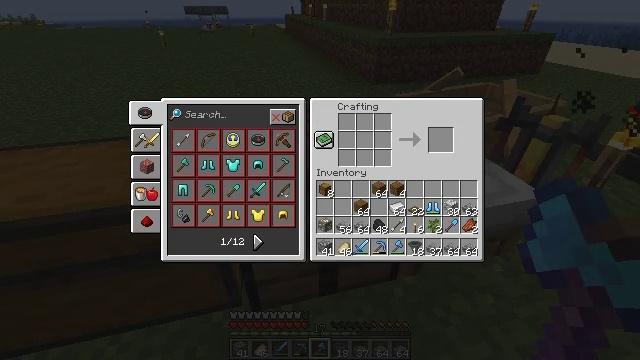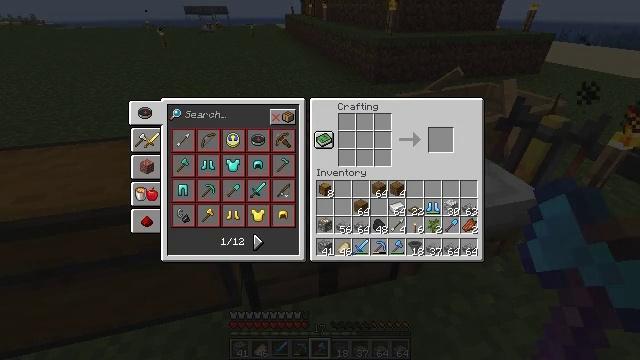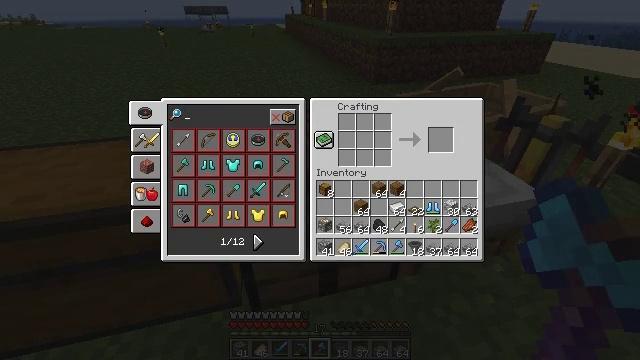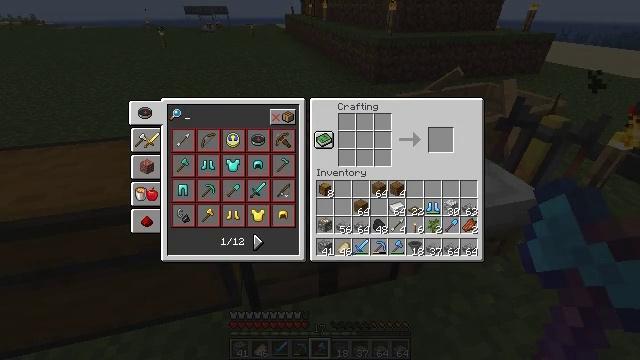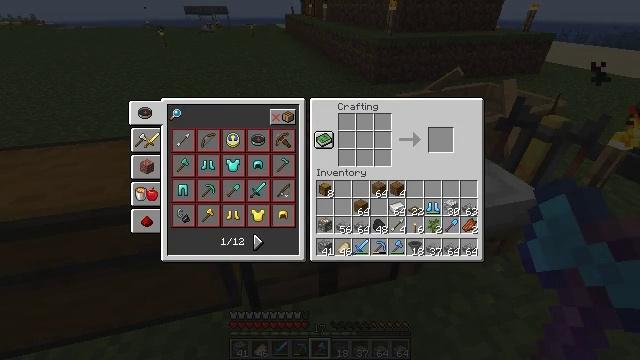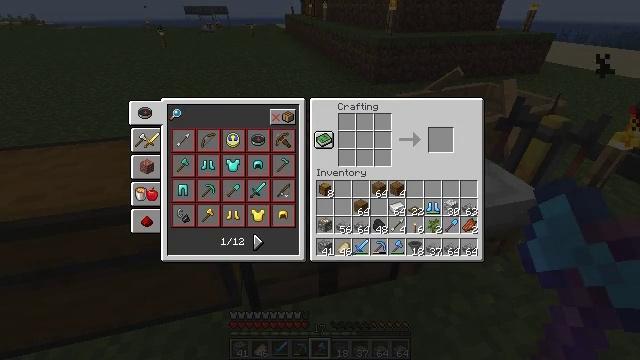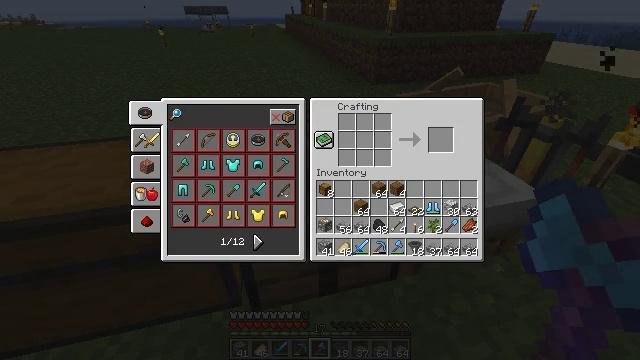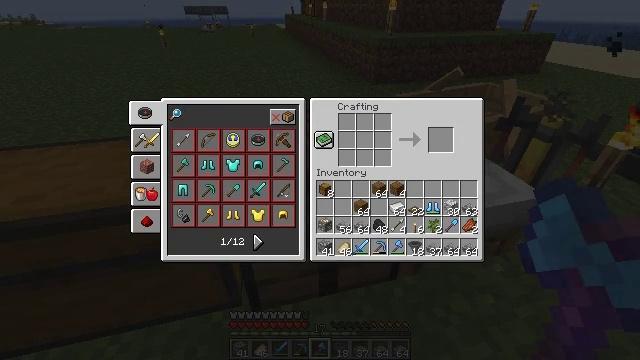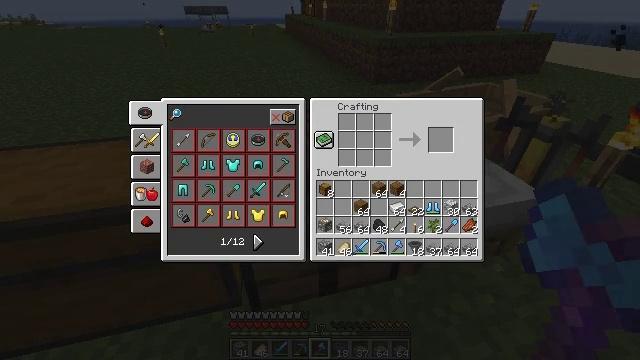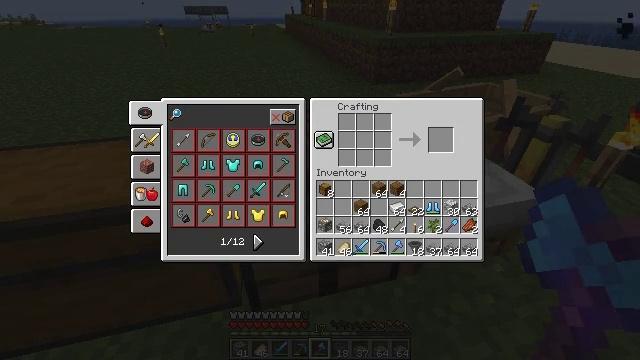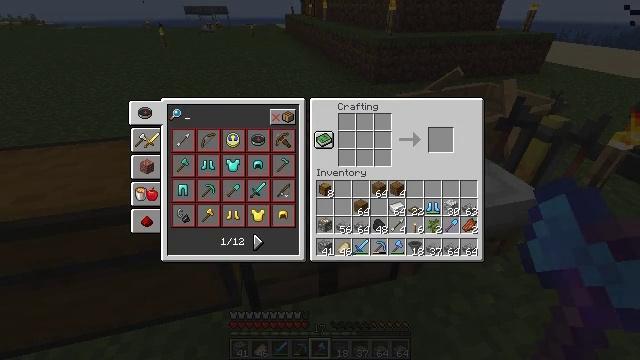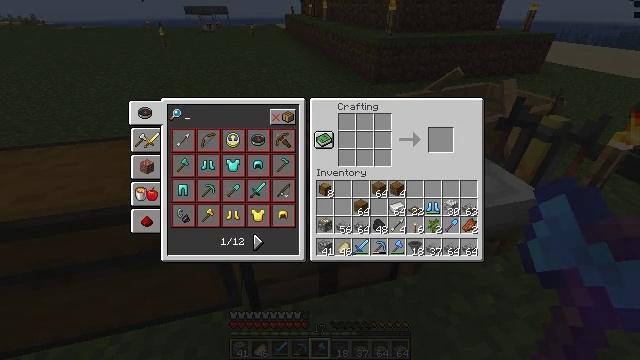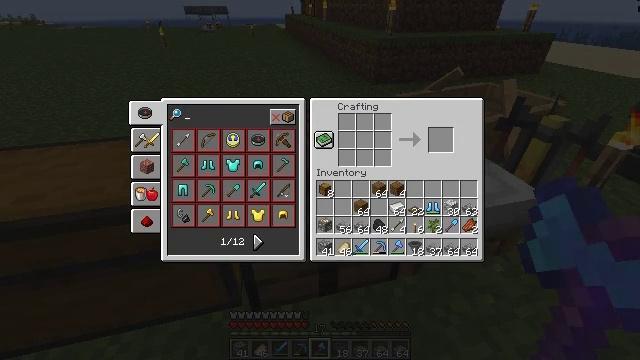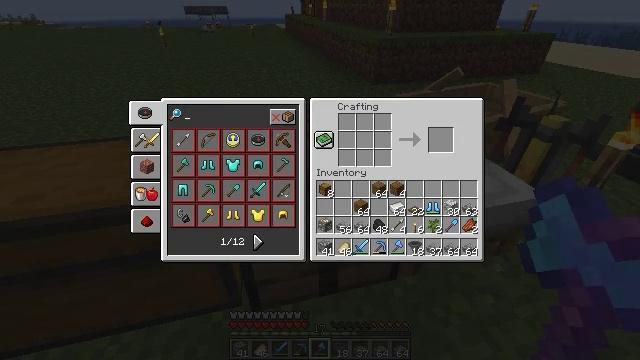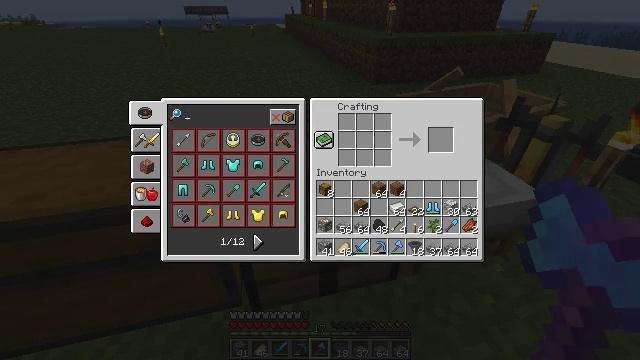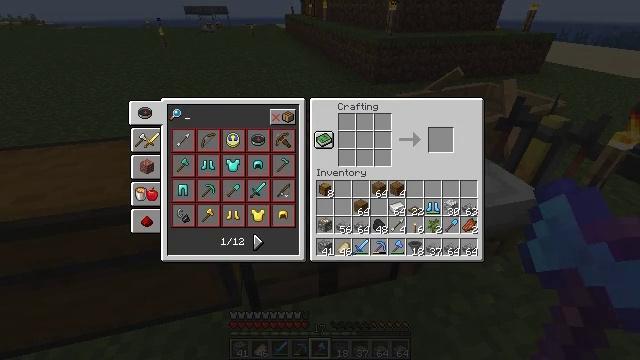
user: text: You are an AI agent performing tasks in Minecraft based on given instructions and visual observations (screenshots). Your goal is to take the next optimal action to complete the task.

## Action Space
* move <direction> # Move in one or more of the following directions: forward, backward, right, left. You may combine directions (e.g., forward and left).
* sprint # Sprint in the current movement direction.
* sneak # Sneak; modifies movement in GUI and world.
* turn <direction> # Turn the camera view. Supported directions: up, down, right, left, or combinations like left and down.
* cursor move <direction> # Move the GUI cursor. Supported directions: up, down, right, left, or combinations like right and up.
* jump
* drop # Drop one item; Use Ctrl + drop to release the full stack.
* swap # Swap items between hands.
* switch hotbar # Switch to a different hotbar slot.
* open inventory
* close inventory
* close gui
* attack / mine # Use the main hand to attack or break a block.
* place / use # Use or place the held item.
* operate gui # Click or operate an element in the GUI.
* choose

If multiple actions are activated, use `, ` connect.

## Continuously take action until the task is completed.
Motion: motion action
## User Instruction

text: Put iron ingots in the crafting grid to craft an iron block.
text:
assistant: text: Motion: no_op
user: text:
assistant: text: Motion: operate gui
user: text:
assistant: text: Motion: operate gui
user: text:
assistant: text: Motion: operate gui
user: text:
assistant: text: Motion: no_op
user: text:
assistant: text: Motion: no_op
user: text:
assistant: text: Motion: no_op
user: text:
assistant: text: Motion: no_op
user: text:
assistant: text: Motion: no_op
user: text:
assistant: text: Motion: no_op
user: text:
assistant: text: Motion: no_op
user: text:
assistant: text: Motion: no_op
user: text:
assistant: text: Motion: no_op
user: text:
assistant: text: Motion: no_op
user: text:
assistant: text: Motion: no_op
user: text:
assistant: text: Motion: no_op
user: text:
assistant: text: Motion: no_op
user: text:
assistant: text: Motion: no_op
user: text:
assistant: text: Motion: no_op
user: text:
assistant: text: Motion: no_op
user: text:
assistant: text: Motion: no_op
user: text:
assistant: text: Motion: no_op
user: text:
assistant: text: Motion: no_op
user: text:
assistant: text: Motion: no_op
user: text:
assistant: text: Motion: no_op
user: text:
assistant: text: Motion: no_op
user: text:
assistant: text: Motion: no_op
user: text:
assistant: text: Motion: no_op
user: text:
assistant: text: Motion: no_op
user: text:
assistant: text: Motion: no_op